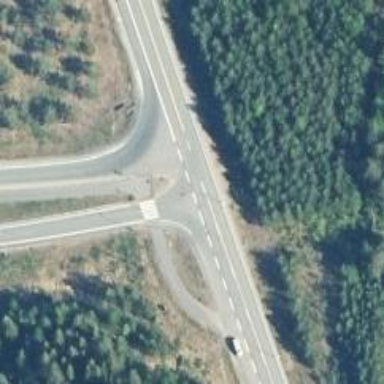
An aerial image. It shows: Asphalt motorway link.